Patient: sex M, age 94
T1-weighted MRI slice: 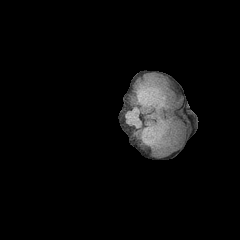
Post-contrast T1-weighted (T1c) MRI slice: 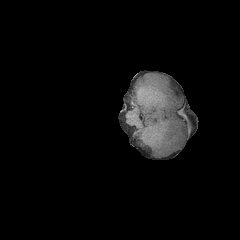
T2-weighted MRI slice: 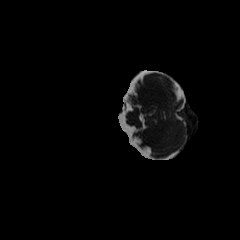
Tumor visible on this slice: no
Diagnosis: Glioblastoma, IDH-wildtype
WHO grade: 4